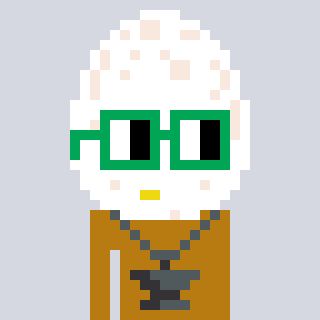
a pixel art character with square green glasses, a egg-shaped head and a gold-colored body on a cool background